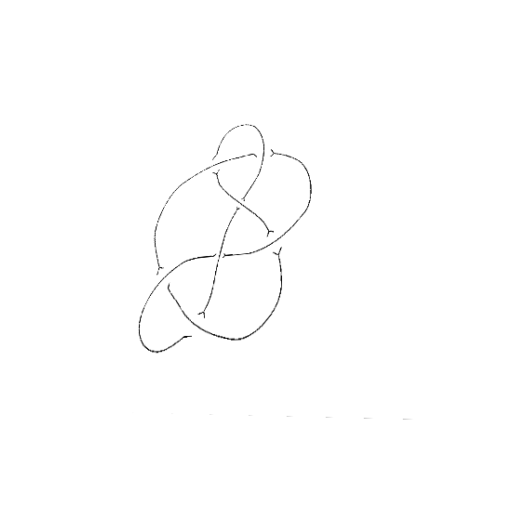
Crossing number: 7